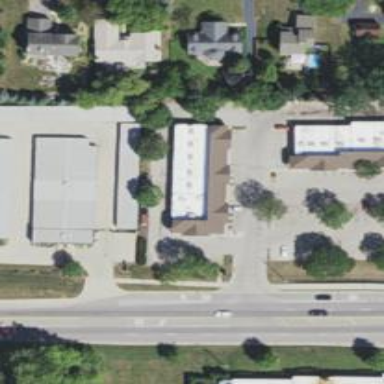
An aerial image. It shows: Convenience shop.